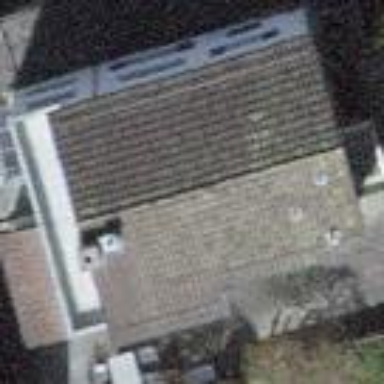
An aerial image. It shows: Detached residential building with gabled roof.